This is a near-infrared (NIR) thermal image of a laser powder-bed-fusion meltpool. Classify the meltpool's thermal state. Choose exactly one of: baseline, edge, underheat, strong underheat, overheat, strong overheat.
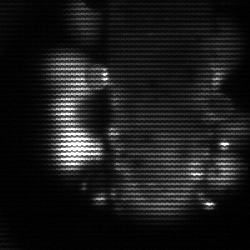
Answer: strong underheat